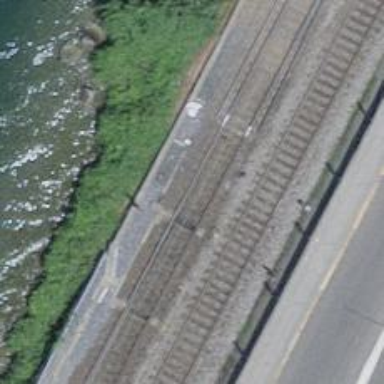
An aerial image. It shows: Railway switch.